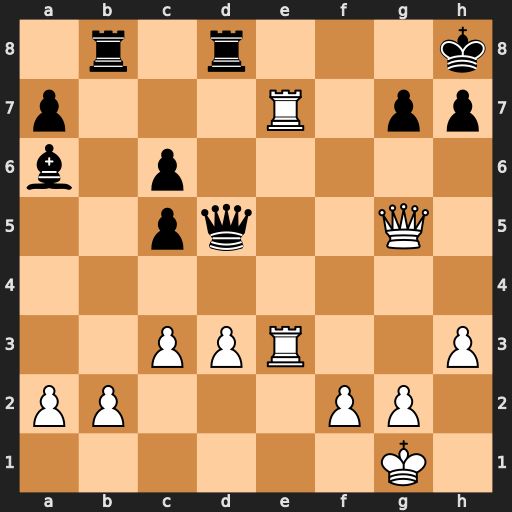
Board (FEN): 1r1r3k/p3R1pp/b1p5/2pq2Q1/8/2PPR2P/PP3PP1/6K1
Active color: w
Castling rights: -
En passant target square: -
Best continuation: Qxg7#